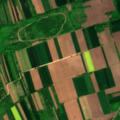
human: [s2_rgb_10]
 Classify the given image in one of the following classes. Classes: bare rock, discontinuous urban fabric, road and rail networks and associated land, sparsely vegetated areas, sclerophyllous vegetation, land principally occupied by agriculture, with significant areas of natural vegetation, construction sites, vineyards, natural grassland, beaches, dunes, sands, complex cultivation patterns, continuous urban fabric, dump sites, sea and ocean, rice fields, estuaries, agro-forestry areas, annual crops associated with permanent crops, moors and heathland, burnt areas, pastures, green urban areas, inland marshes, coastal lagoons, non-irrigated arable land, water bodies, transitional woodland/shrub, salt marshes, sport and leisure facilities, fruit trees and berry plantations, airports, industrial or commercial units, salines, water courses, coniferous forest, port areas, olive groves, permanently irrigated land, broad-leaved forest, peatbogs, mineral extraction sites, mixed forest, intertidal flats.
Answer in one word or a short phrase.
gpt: non-irrigated arable land, complex cultivation patterns, land principally occupied by agriculture, with significant areas of natural vegetation, transitional woodland/shrub